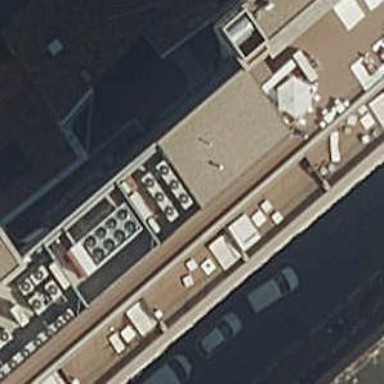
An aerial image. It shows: Part of building.